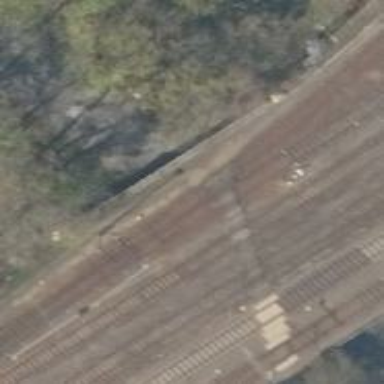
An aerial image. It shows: Railway yard used for servicing trains.